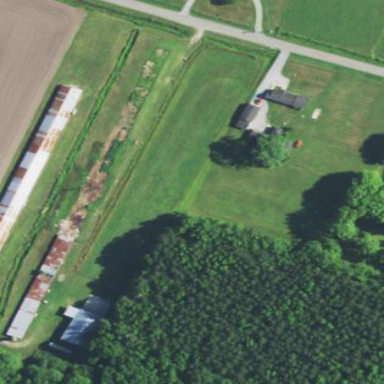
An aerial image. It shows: Farm auxiliary building.